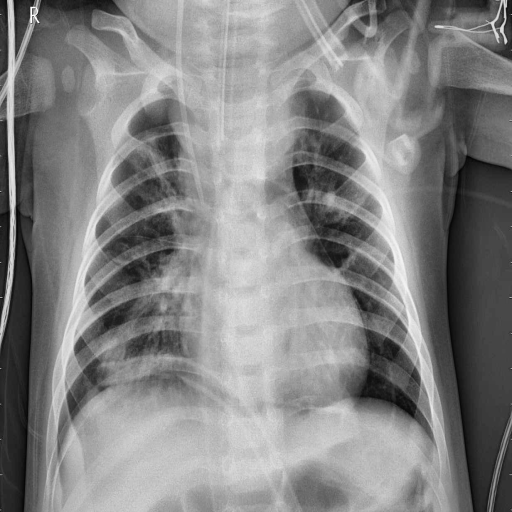
Finding: PNEUMONIA